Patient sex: F
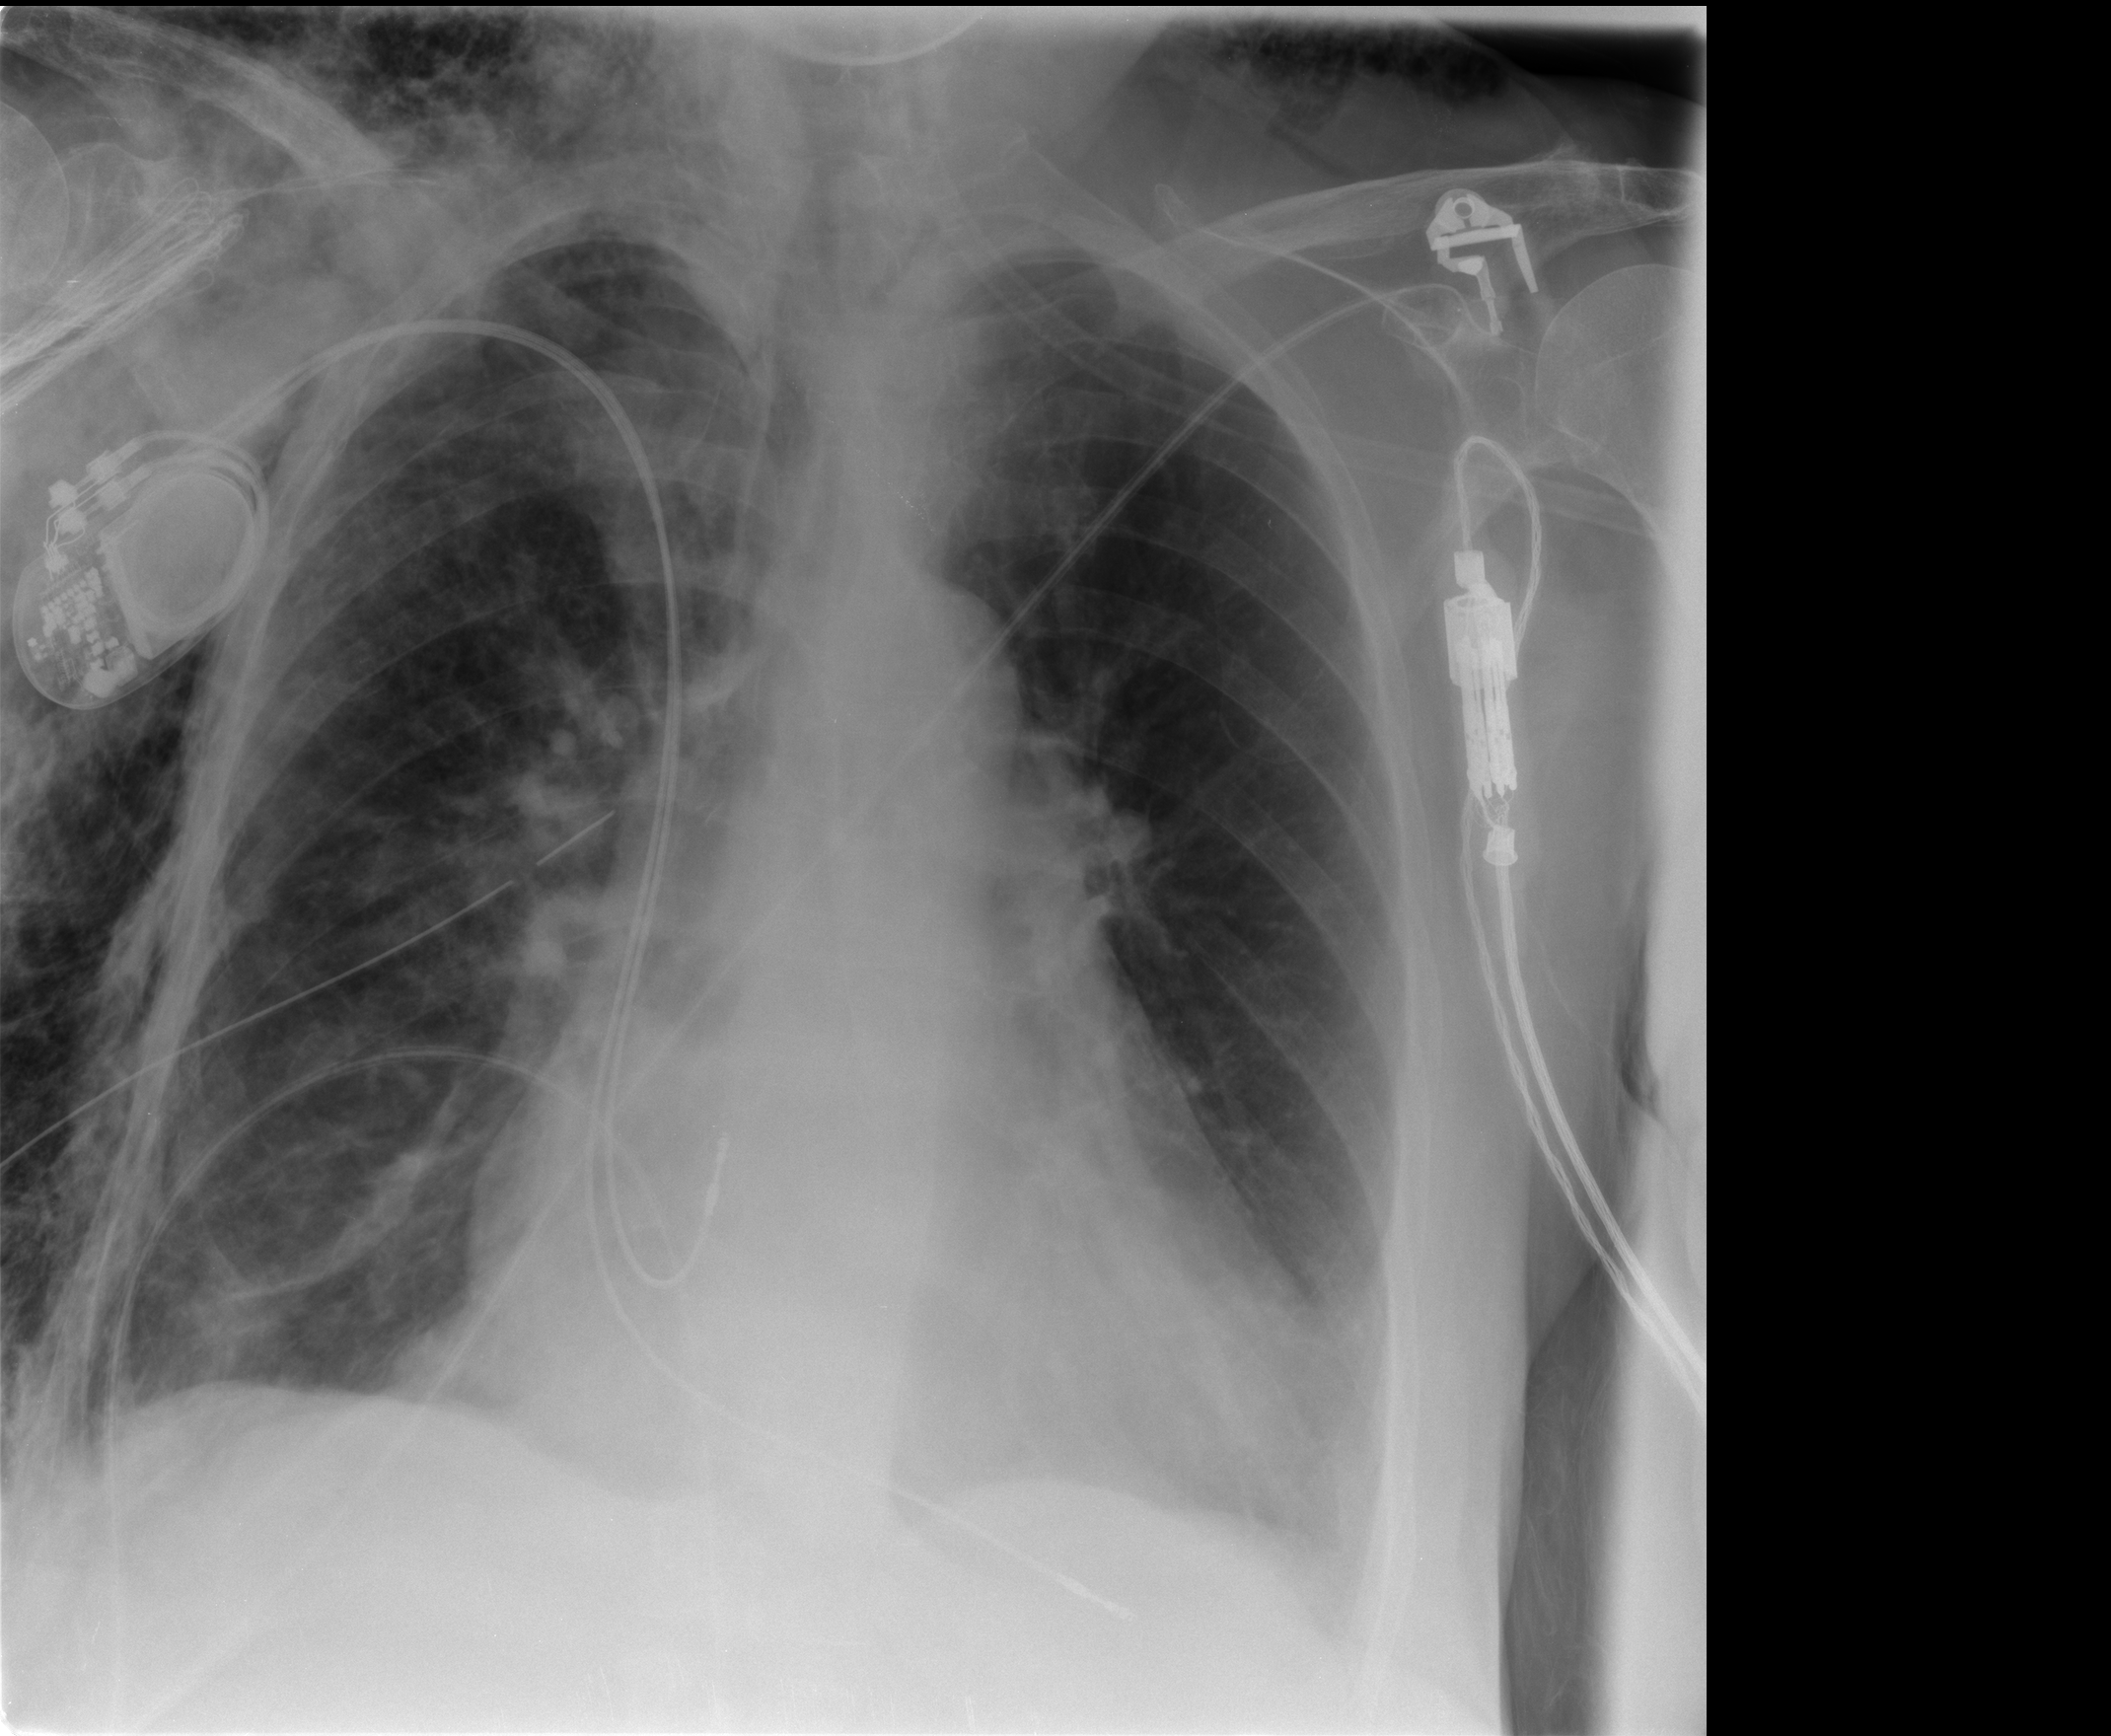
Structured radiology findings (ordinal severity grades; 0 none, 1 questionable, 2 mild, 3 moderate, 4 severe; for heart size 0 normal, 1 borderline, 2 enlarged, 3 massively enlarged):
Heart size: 2
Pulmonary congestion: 0
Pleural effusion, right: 1
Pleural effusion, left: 0
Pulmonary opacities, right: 0
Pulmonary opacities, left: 0
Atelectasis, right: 2
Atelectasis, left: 2